Question: I would like to change the color palette. The colors are by default have a transparency of 30%.

Is it possible to replace the color palette?
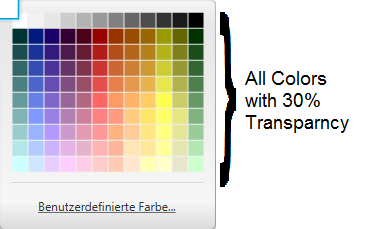
Answer: Based on this <URL>, you can replace the color palette once you get the rectangles and their colors.
For instance, you can make brighter all the palette:
'''
@Override
public void start(Stage primaryStage) {
ColorPicker picker = new ColorPicker();
StackPane root = new StackPane(picker);
Scene scene = new Scene(root, 500, 400);
primaryStage.setScene(scene);
primaryStage.show();
picker.showingProperty().addListener((obs,b,b1)->{
if(b1){
PopupWindow popupWindow = getPopupWindow();
Node popup = popupWindow.getScene().getRoot().getChildrenUnmodifiable().get(0);
popup.lookupAll(".color-rect").stream()
.forEach(rect->{
Color c = (Color)((Rectangle)rect).getFill();
// Replace with your custom color
((Rectangle)rect).setFill(c.brighter());
});
}
});
}
private PopupWindow getPopupWindow() {
@SuppressWarnings("deprecation")
final Iterator<Window> windows = Window.impl_getWindows();
while (windows.hasNext()) {
final Window window = windows.next();
if (window instanceof PopupWindow) {
return (PopupWindow)window;
}
}
return null;
}
'''